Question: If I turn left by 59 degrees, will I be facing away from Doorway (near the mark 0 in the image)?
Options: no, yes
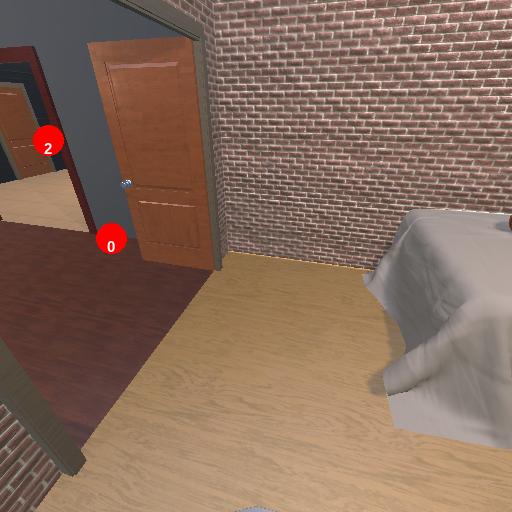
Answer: no